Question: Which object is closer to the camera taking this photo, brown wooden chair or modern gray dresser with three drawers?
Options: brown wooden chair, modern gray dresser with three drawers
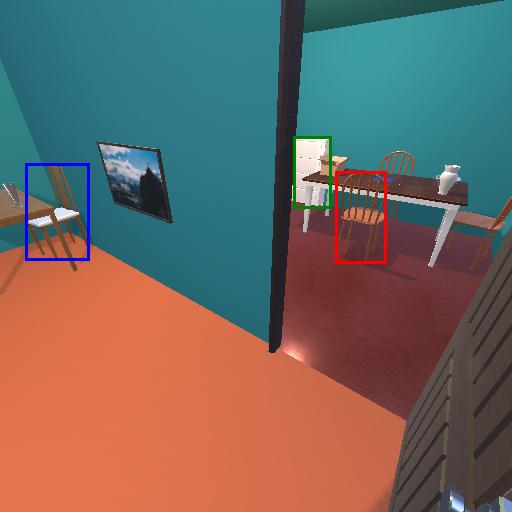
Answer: brown wooden chair